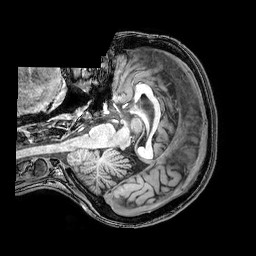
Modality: T1w
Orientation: axial
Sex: female
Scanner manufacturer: philips
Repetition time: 0.008068 s
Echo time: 0.00369 s